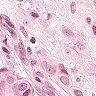
Metastatic tissue present: yes